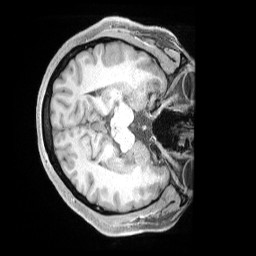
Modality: T1w
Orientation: axial
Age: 41
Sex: female
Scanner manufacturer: siemens
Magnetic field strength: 3 T
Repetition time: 2 s
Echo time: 0.00211 s